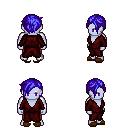
a pixel art fantasy rpg character, male body template, dark elf, purple skin, red robe, red pants, blue pixie cut hairstyle, brown slippers, four views (front, back, left, right), 2x2 character sprite sheet, small pixel art, hard edges, no anti-aliasing